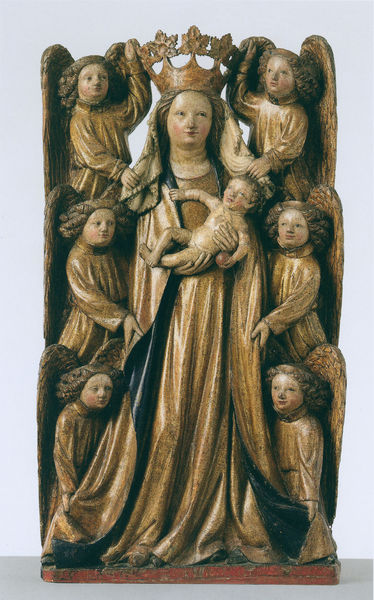
Titel: Relief des Mittelschreins des Pallanter Altares
Standort: Verwendungsort: Düren, Linnich, katholische Pfarrkirche (EU - D - NRW - Köln)
Institution: Kolumba, Köln (?)
Schlagwörter: blau, flügel, umhang, frau, holz, kleid, rot, schleier, falten, hände, kirche, figur, gewand, haare, mantel, kind, gotik, krone, locken, engel, skulptur, apfel, kopftuch, deutsch, faltenwurf, plastik, bemalt, religion, geld, altar, christus, jesus, christlich, krönung, romanik, königin, maria, madonna, marienkrönung, schutzmantel, 1350-1400, christlihc